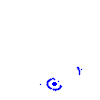
Particle: pion